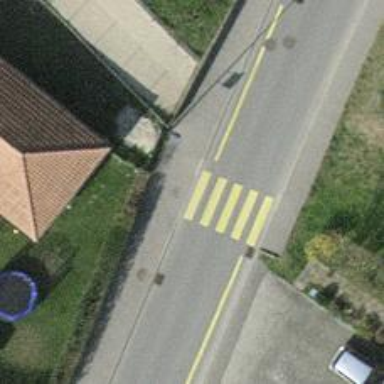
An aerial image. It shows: Sidewalk along the footway.